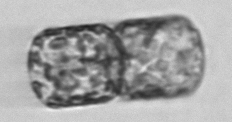
Label: Lauderia_annulata